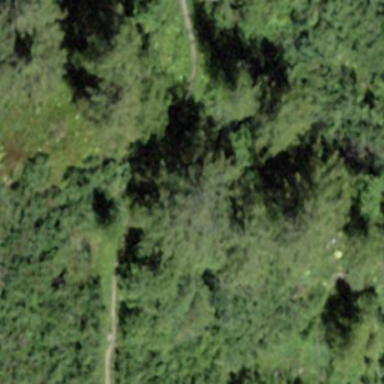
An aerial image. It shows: Forest area.